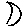
Label: moon